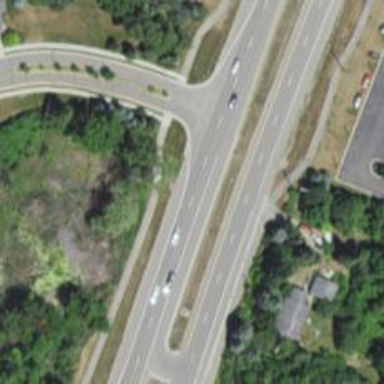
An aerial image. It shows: Primary highway.